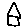
Label: house